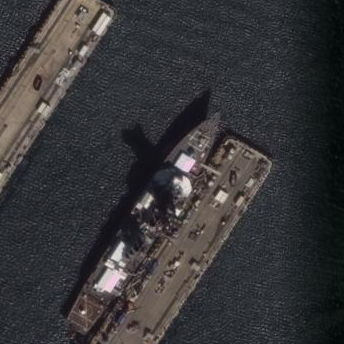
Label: Arleigh_Burke-class_destroyer